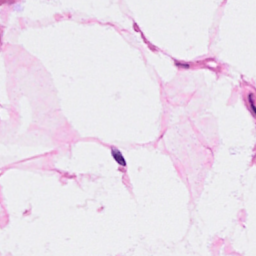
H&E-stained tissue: Breast